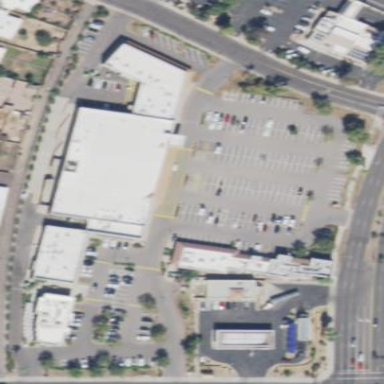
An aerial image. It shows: Retail area.